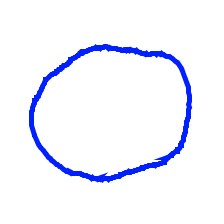
Shape: circle